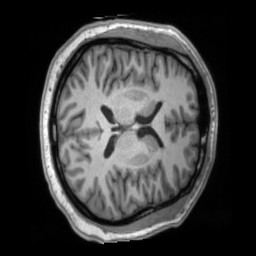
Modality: T1w
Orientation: axial
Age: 32
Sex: male
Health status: ill
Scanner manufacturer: siemens
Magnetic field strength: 3 T
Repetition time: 2.2 s
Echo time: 0.00157 s